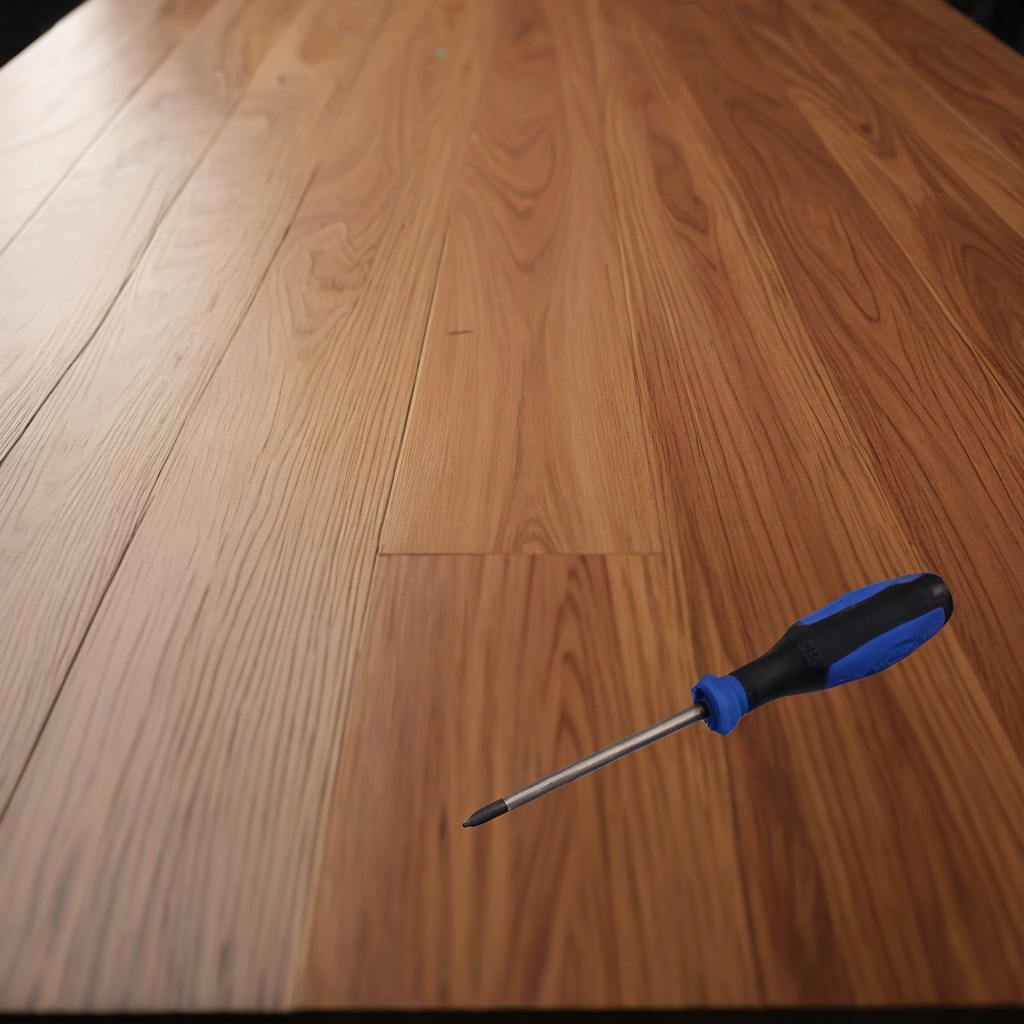
A screwdriver lies on the wooden table in a carpentry studio.